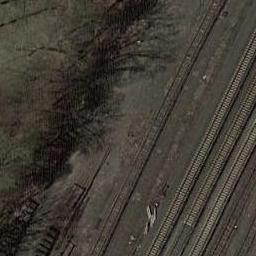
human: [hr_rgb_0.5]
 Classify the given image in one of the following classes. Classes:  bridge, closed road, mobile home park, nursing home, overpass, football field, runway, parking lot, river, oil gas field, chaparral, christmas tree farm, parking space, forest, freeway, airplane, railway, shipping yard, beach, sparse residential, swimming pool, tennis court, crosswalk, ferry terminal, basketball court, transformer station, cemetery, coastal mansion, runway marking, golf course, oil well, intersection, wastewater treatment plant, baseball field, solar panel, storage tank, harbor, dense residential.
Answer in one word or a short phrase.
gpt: railway